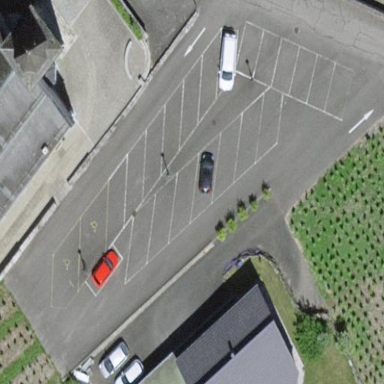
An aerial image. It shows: Parking area with asphalt surface.